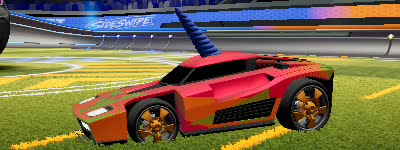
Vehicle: breakout